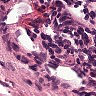
Metastatic tissue present: no